Question: Making an app with 1280 x 720 resolution using LibGDX.
'''
config.height = 720;
config.width = 1280;
'''
Works well on desktop launcher even with resize. When i'm running it on android emulator with 1920 x 1080 resolution, the app becomes uncomplete. How to scale it for any resolutions on android emulators?

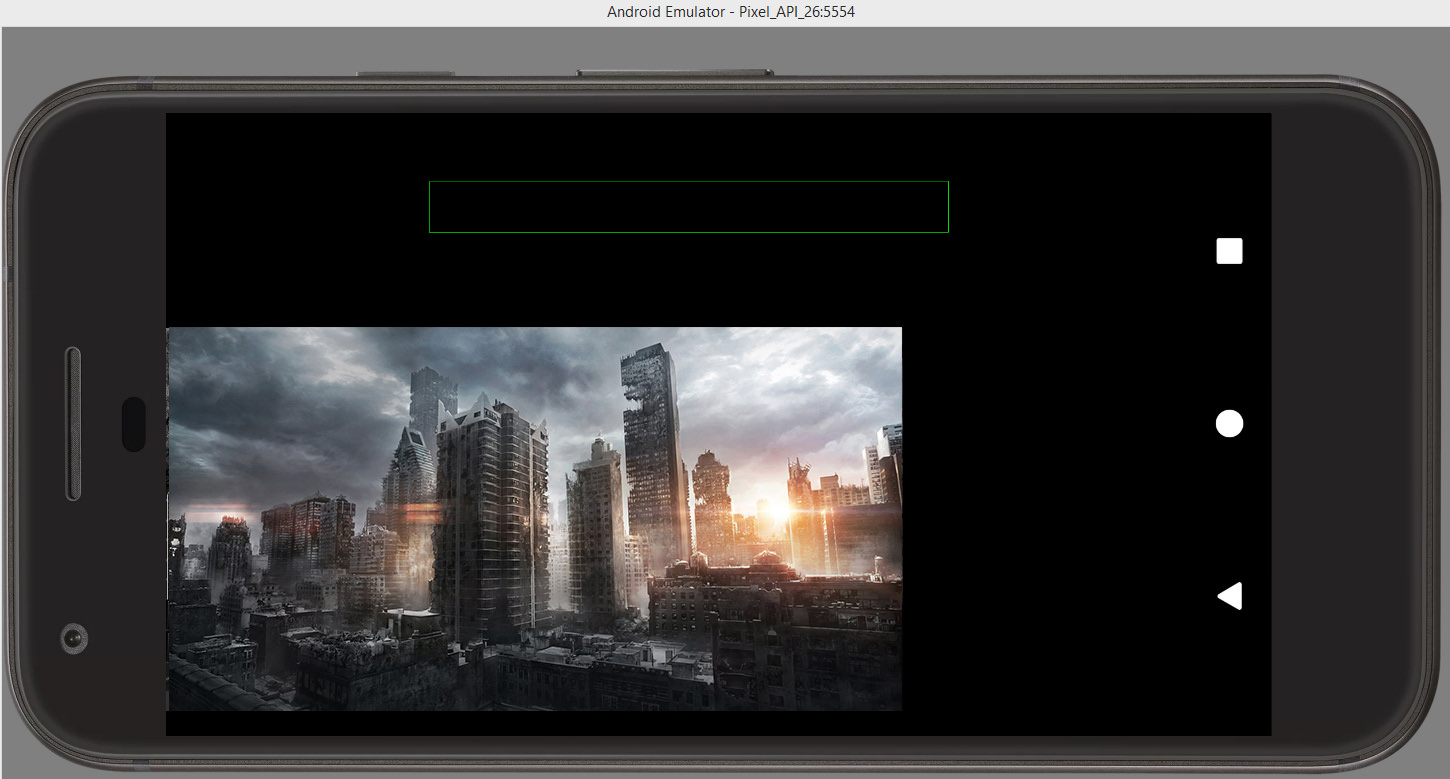
Answer: All you need to use is viewports with your orthographic camera.
There are five viewports.
Extend Viewport , Fit viewport , Fill Viewport , stretch viewport , screen viewport.
If you want fill the whole screen without any worries about aspect ratio you can use fill or extend .
Otherwise you should use fit viewport but some black bars may appear on screen to maintain aspect ratio.
On how to use ports <URL> this link can be useful.